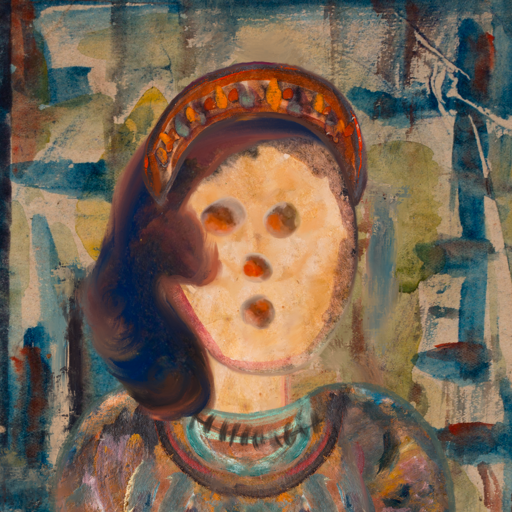
Background: Orphan, Head And Neck Front: Childish, Face Front: Rupkatha, Bust: Boggyland, Hair Front: Mother_And_Son_Son, Head Accessory: Hypocrite, Second Necklace: Blank, Necklace: In_The_Sun, Baby: Blank